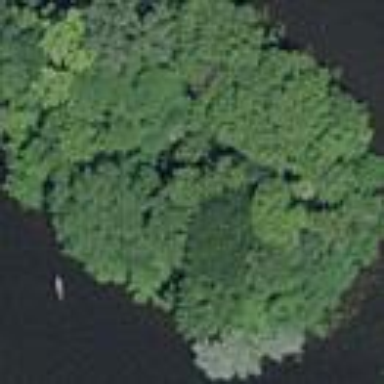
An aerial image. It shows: Islet surrounded by woodland.